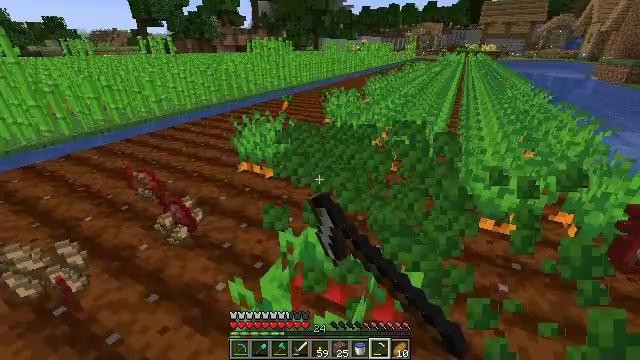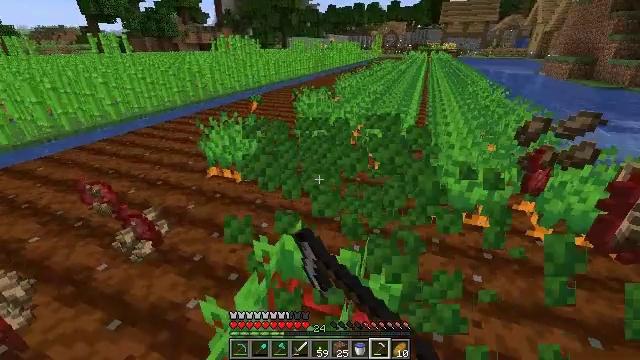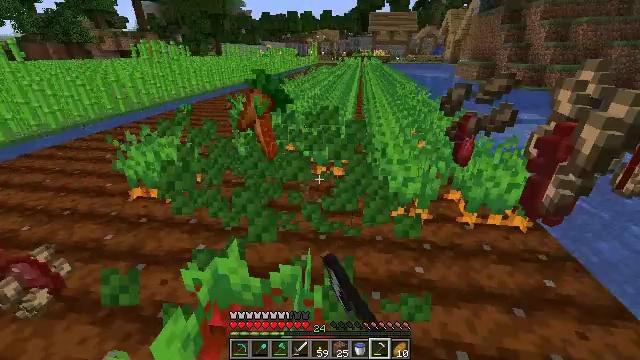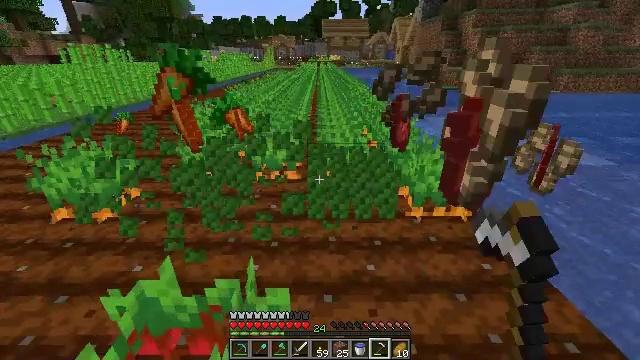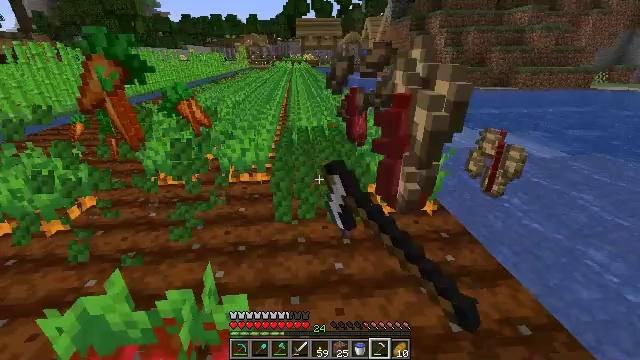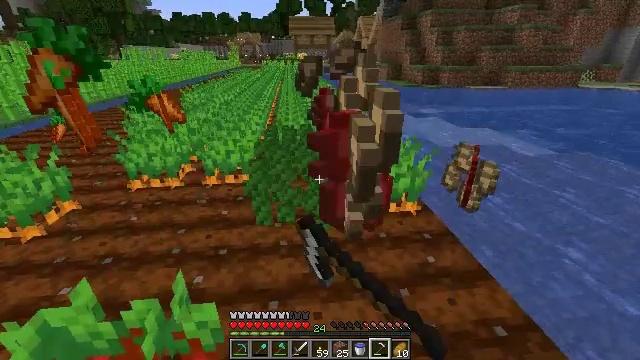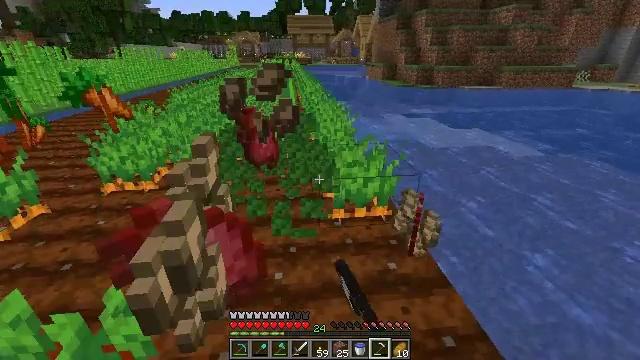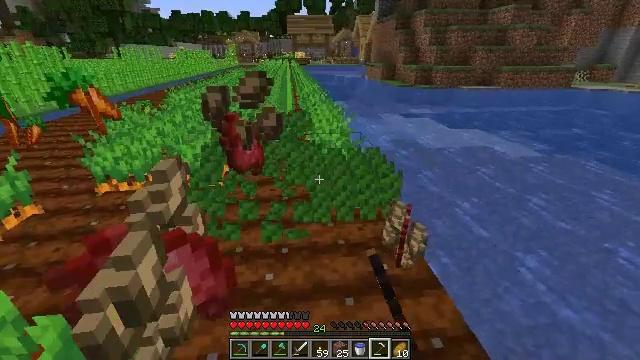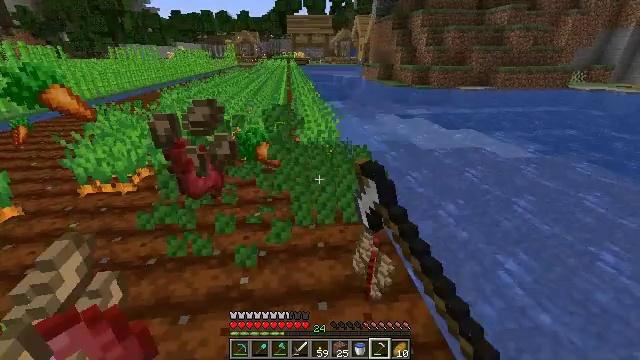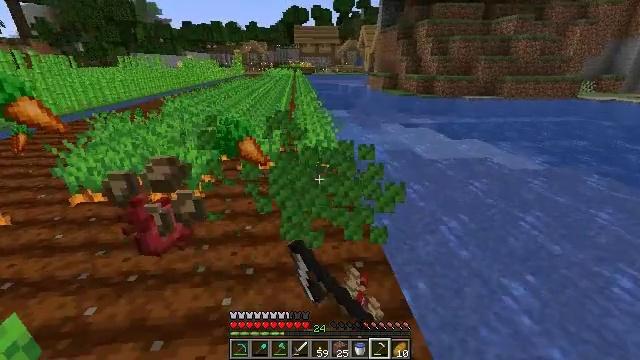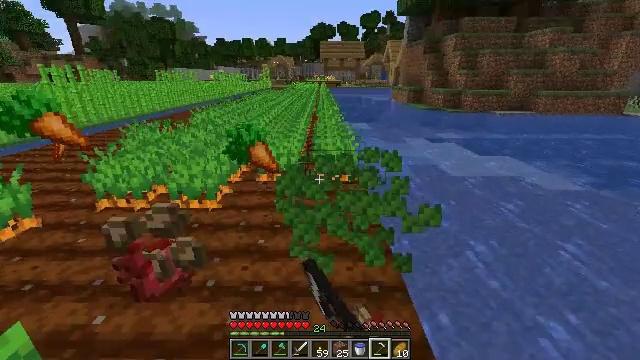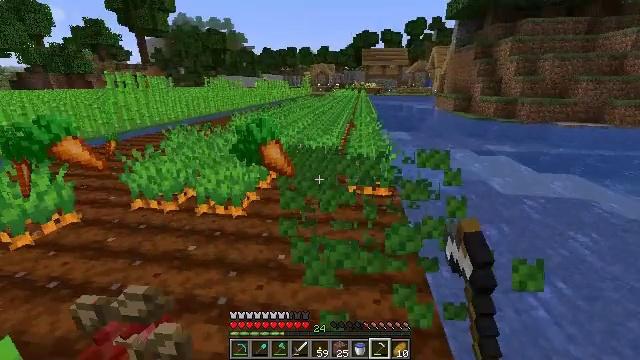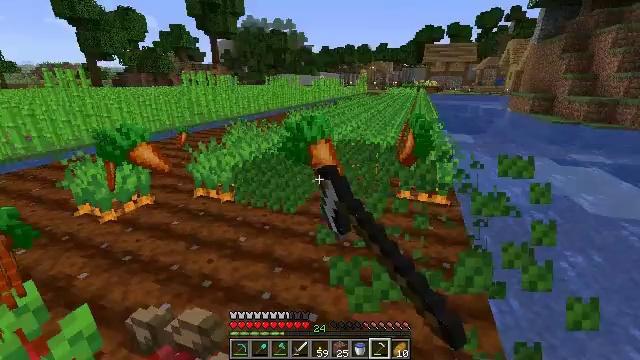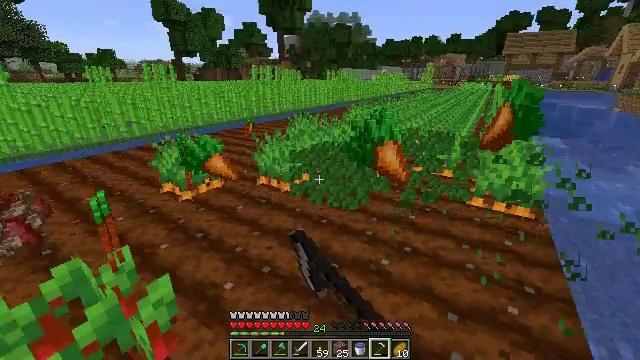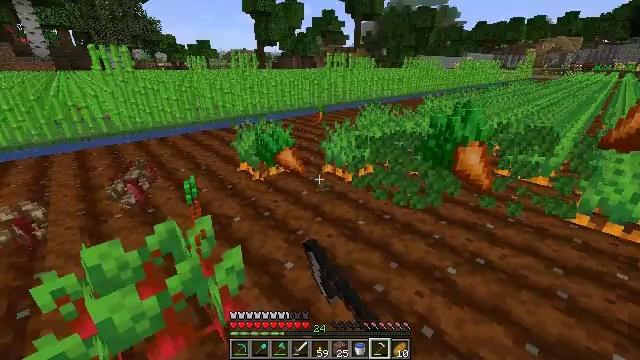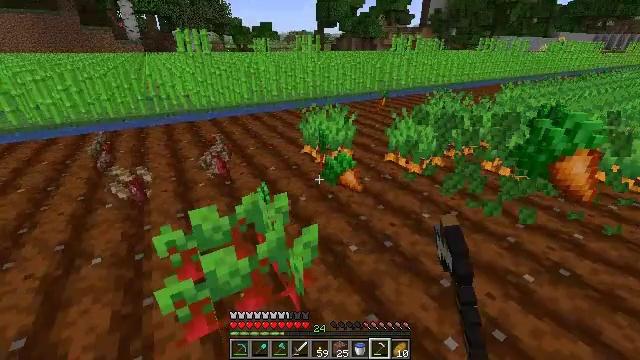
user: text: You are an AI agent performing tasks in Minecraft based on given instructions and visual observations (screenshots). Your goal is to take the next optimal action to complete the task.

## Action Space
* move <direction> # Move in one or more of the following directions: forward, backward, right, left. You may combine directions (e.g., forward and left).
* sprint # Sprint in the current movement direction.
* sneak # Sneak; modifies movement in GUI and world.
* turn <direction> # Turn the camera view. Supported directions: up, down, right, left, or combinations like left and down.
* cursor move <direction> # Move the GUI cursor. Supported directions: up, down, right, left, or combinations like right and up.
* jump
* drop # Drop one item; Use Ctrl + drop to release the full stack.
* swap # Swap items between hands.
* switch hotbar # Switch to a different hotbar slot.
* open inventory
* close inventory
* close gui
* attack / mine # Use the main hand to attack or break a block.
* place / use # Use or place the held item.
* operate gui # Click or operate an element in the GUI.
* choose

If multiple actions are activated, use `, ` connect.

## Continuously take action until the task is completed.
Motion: motion action
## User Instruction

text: Dig up carrots from the soil.
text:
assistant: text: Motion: move right, turn right, attack / mine
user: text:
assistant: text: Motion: move right, turn right and up, attack / mine
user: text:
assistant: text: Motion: move right, turn right, attack / mine
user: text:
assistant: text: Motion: move right, turn right, attack / mine
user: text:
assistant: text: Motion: move right, turn right, attack / mine
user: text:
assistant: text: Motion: move right, attack / mine
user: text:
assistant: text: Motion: move right, attack / mine
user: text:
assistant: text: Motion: move forward, attack / mine
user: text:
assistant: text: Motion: move forward, turn left and up, attack / mine
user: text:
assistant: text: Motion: move forward, turn left and up, attack / mine
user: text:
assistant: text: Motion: move forward, turn left and up, attack / mine
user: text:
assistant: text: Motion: move left, turn left, attack / mine
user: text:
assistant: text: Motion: move left, turn left and down, attack / mine
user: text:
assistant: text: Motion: move back and move left, turn left and down, attack / mine
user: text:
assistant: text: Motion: move back and move left, turn left and down, attack / mine
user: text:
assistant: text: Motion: move back and move left, turn left and down, attack / mine
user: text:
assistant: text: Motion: attack / mine